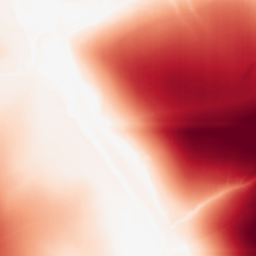
Category: morphological
Decomposition family: rolling_ball
Decomposition parameters: radius: 200
Upsampling method: bicubic_3x
Upsampling parameters: scale: 3
Upsampling scale: 3